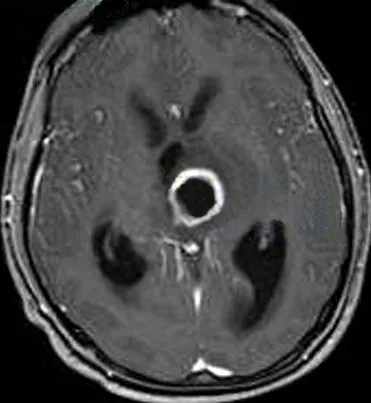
T1-weighted axial MR image with contrast showing a thalamic ring-enhancing lesion in the left side of the brain.
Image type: radiology (mri)